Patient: sex M, age 32
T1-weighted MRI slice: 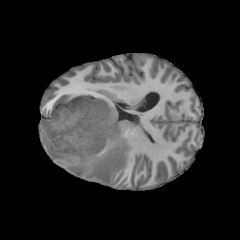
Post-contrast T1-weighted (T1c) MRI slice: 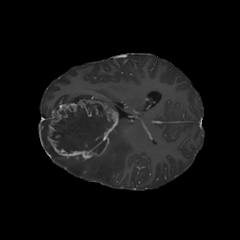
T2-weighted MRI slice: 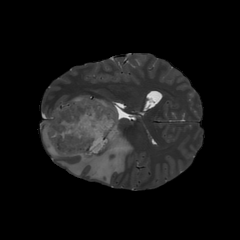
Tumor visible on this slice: yes
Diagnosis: Glioblastoma, IDH-wildtype
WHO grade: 4